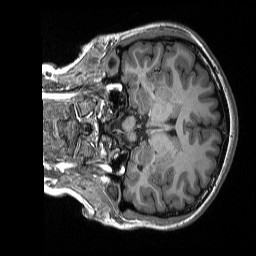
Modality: T1w
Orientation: coronal
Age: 24
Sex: female
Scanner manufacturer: siemens
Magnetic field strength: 3 T
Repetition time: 2.3 s
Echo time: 0.00298 s